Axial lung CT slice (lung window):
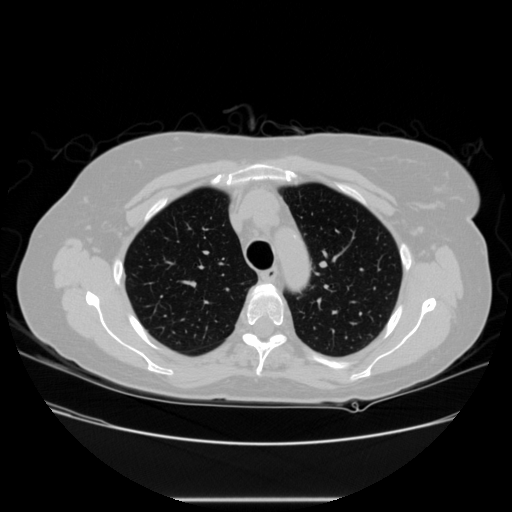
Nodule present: no